Interaction volume radius: 5 \u00c5
Interaction volume height: 15 \u00c5
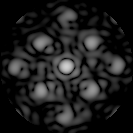
Disorder parameter: 0.2858